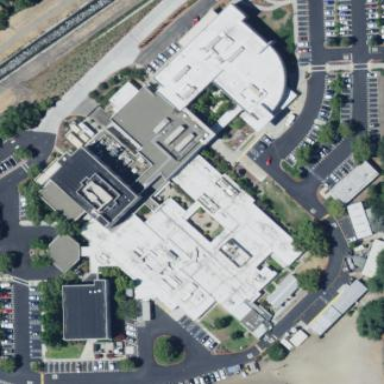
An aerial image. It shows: Healthcare facility identified as hospital.